Field crop: maize
Growth stage: 2
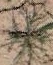
Species: salsola